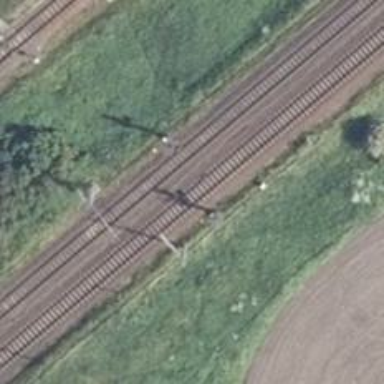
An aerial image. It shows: Railway signal.